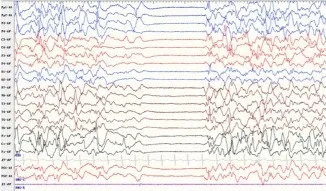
Patient EEG showing. Burst suppression.
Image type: electrography (eeg)